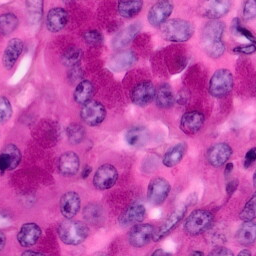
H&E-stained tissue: Pancreatic